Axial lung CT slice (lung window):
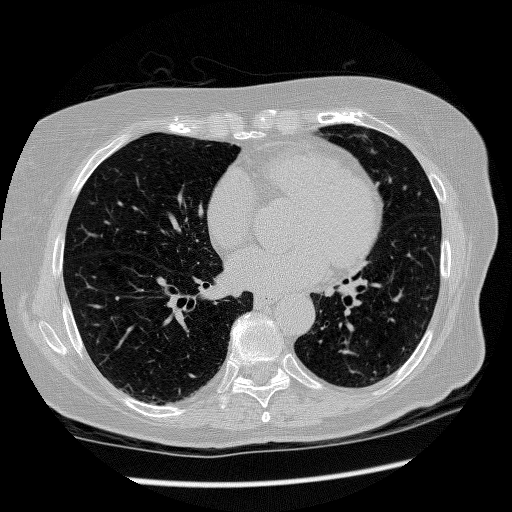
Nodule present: no